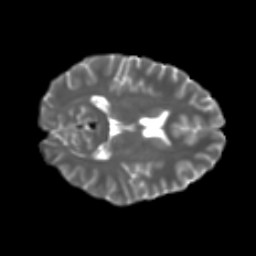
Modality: T2w
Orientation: axial
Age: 23
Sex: female
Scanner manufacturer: ge
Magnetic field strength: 3 T
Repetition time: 7.8 s
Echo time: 0.0606 s